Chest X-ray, PA view. Patient: 52 years old, sex F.
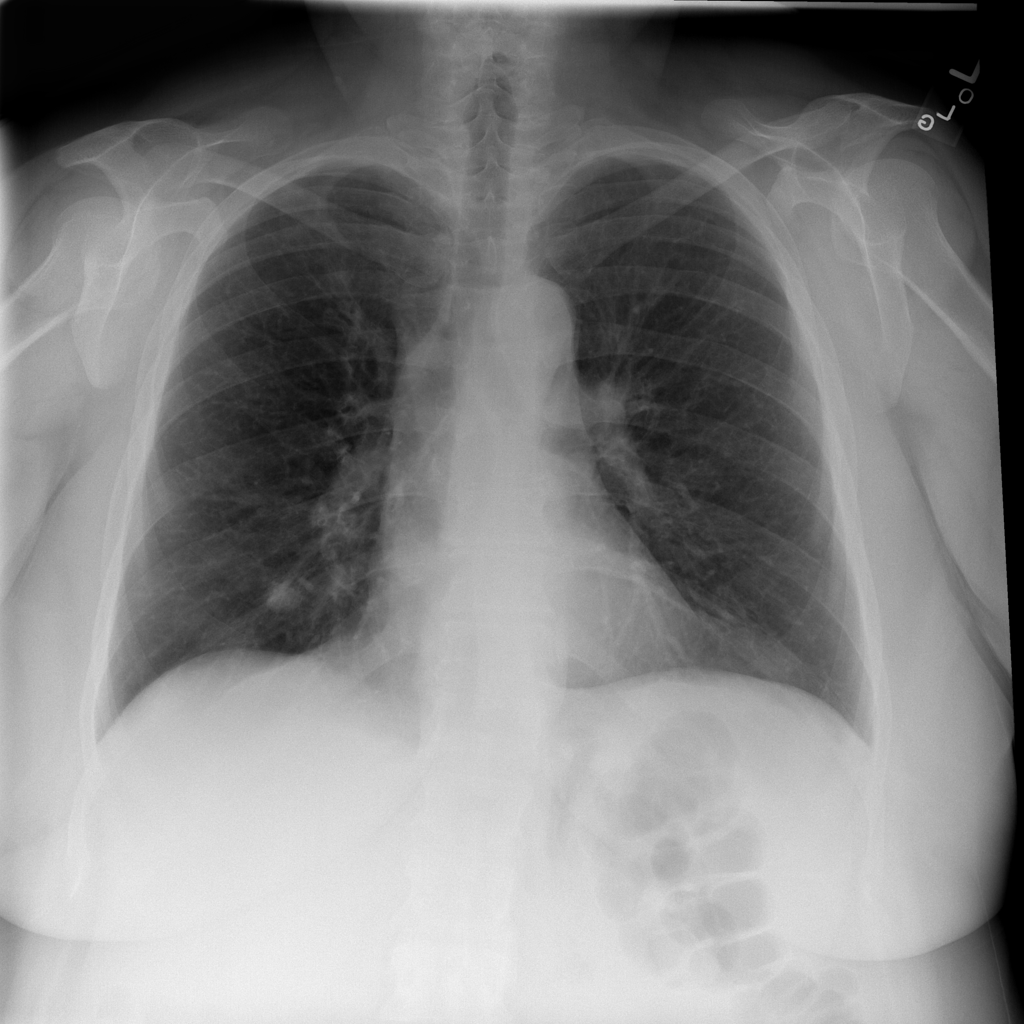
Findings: Nodule